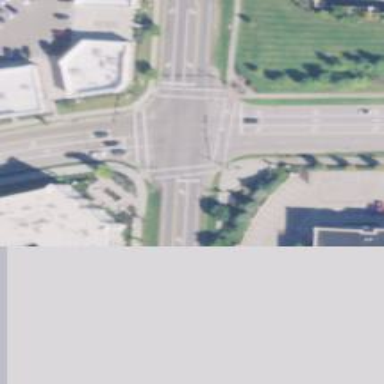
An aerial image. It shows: Crossing with line markings on the road.